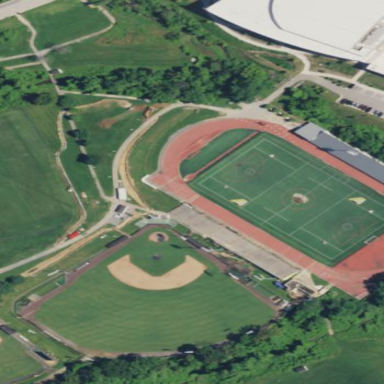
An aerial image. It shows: Pitch designated for soccer and lacrosse.